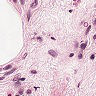
Metastatic tissue present: no